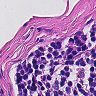
Metastatic tissue present: no